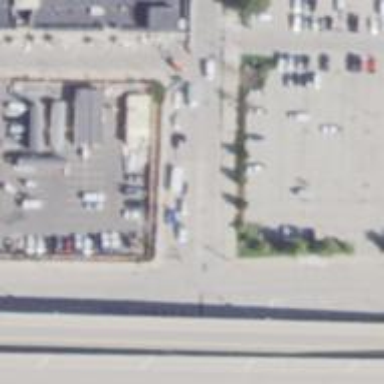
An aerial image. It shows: Tertiary road with separate sidewalk.